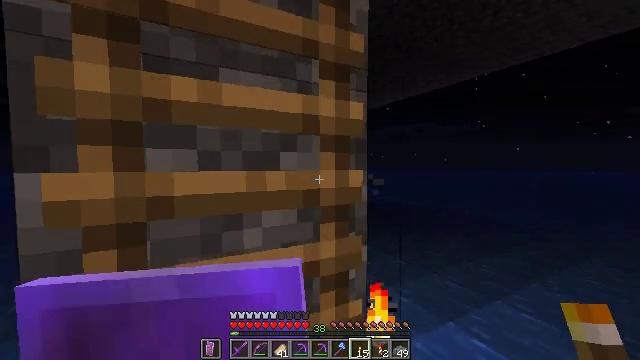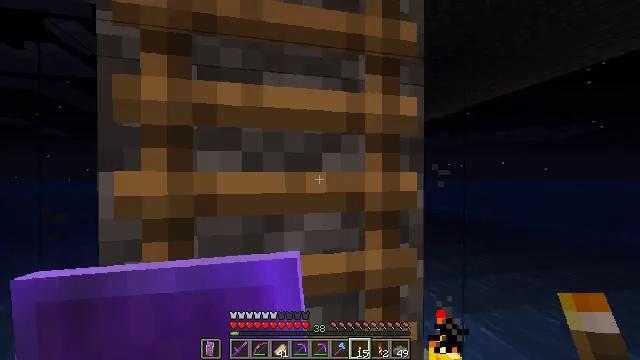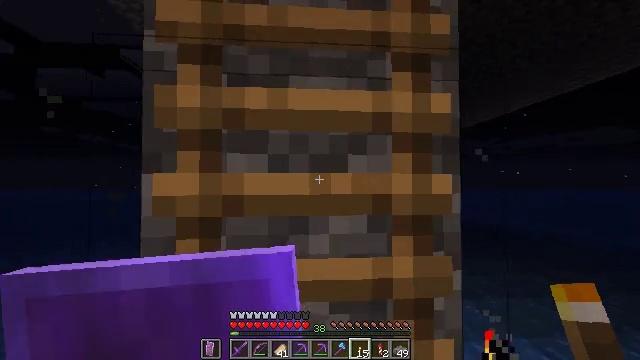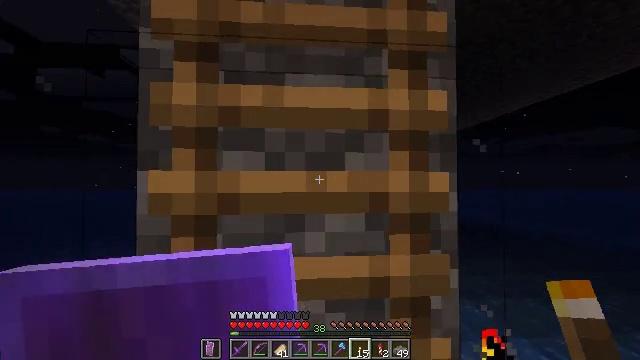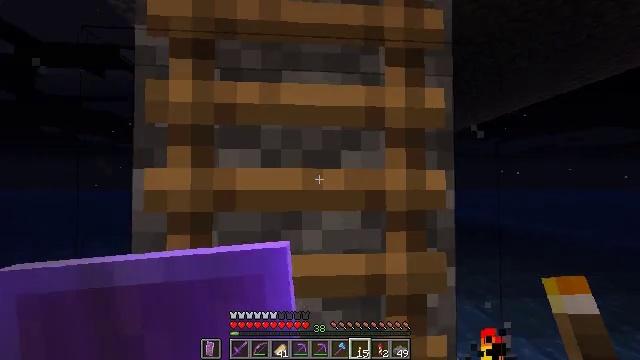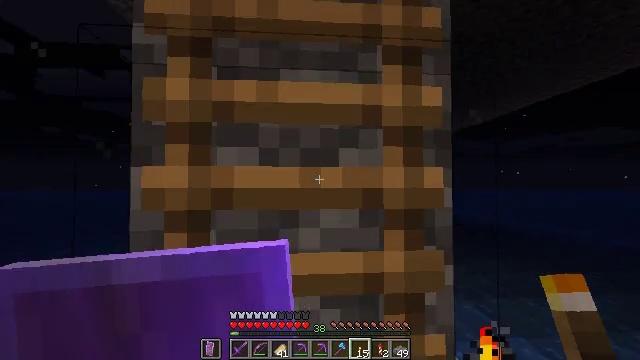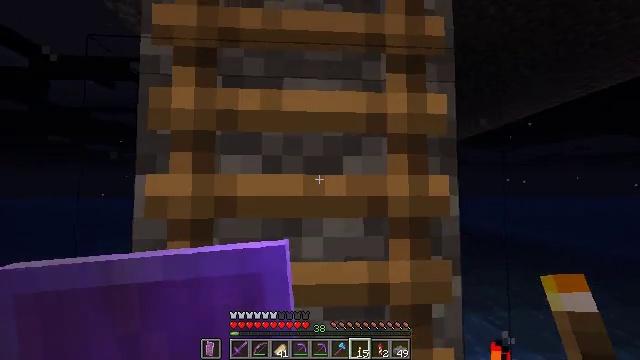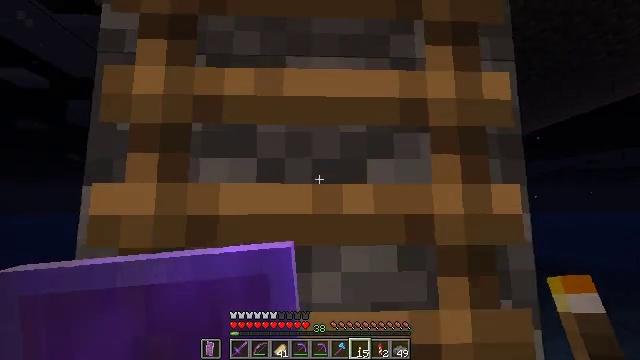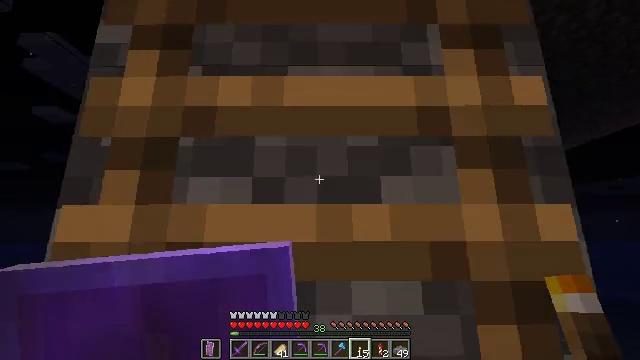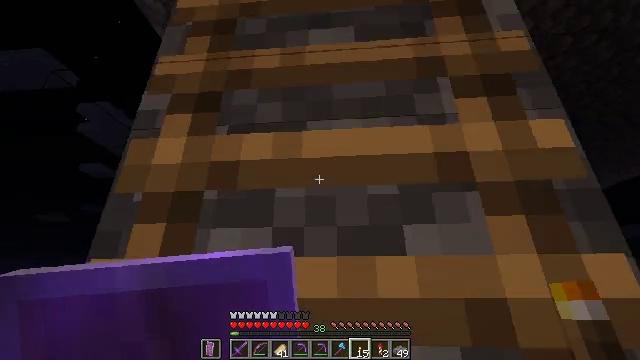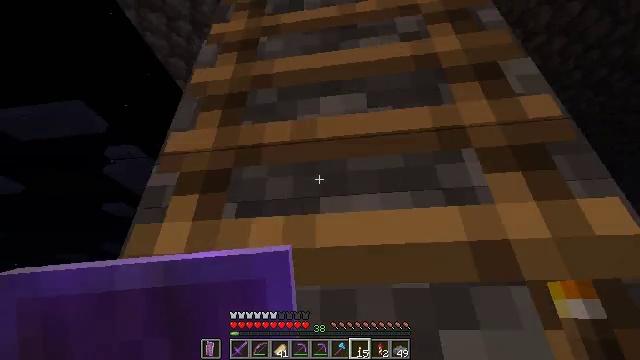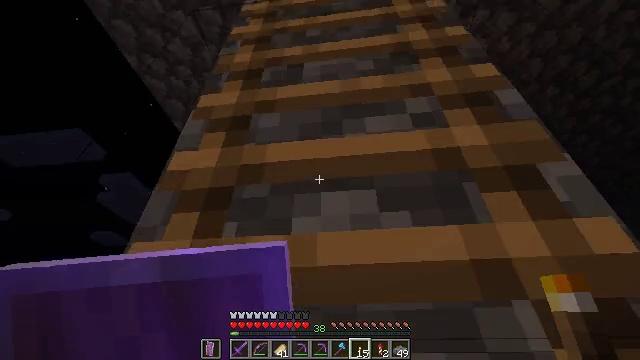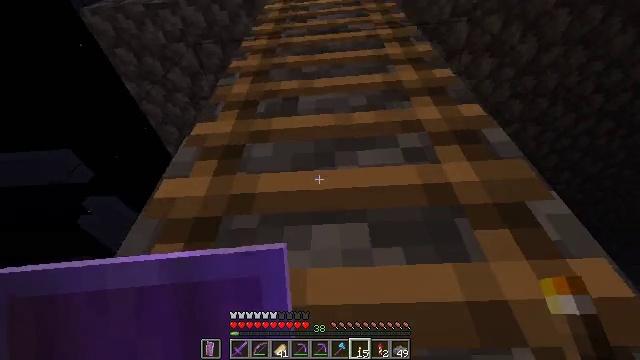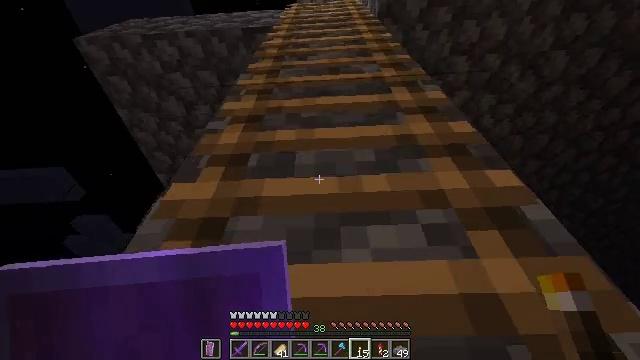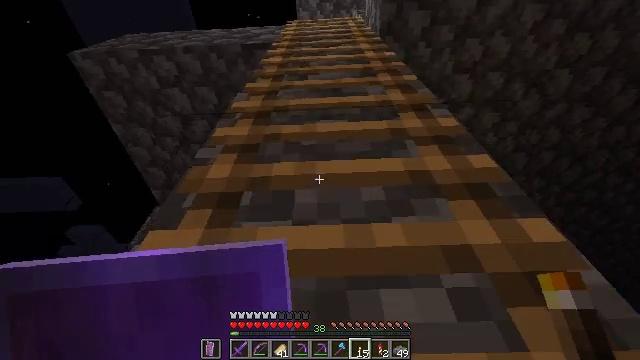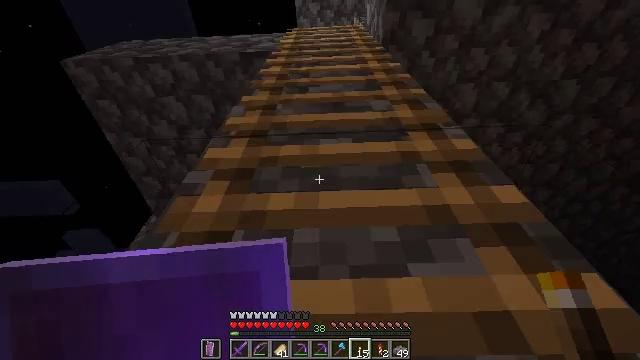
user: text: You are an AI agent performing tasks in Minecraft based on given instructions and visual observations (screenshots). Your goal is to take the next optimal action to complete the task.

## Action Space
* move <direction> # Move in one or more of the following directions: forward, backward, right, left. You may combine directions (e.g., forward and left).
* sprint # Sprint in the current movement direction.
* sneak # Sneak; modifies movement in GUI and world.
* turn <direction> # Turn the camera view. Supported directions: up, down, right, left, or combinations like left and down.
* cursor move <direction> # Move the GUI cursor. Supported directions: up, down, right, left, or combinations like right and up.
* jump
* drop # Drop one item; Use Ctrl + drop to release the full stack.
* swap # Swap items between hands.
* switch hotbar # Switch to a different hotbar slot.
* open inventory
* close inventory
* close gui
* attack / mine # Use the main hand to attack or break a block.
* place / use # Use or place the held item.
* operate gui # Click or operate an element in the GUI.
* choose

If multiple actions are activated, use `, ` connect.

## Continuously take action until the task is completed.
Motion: motion action
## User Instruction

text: Hold left click to mine the cobblestone wall.
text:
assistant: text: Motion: turn left and up
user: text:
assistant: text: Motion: turn left and up
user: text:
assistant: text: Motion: no_op
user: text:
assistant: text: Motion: no_op
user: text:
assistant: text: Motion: no_op
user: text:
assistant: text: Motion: move forward, turn up
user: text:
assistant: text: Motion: move forward, turn left and up
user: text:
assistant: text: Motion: move forward, turn left and up
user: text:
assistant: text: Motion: move forward, turn left and up
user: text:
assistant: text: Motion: move forward, turn left and up
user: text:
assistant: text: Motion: move forward, turn right and up
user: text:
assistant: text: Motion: move forward, turn right and up
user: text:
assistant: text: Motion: move forward, turn right and up
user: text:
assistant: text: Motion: move forward, turn up
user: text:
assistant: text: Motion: move forward, turn up
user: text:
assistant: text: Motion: move forward, turn up
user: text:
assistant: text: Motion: move forward
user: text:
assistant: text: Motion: move forward
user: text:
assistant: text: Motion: move forward
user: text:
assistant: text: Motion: move forward
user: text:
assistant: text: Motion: move forward
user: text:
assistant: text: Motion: move forward
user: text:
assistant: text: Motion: move forward
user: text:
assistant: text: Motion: move forward
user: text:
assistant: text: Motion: move forward
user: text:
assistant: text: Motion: move forward
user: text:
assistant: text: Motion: move forward
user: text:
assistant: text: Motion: move forward
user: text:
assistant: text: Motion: move forward
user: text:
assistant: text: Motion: move forward